Aerial crown-view tile of a tropical tree (Barro Colorado Island, Panama), acquired 20250124:
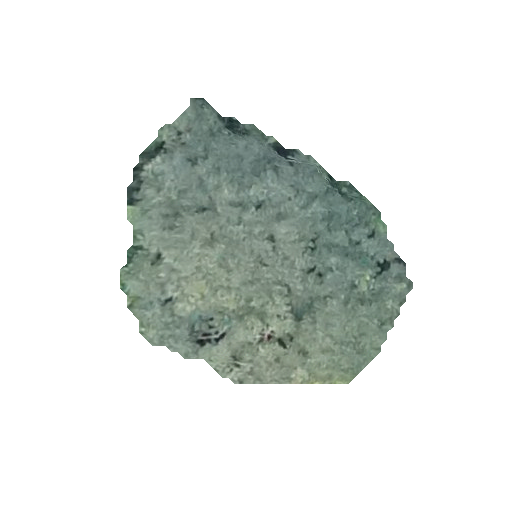
Species: Trattinnickia aspera
GBIF accepted scientific name: Trattinnickia aspera
Crown area: 86.176 m²